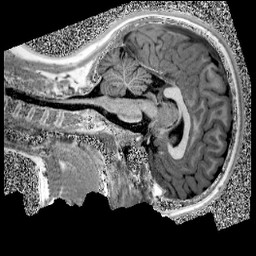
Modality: UNIT1
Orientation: sagittal
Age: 11
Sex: female
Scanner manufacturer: siemens
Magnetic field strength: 3 T
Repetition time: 4 s
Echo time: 0.00299 s